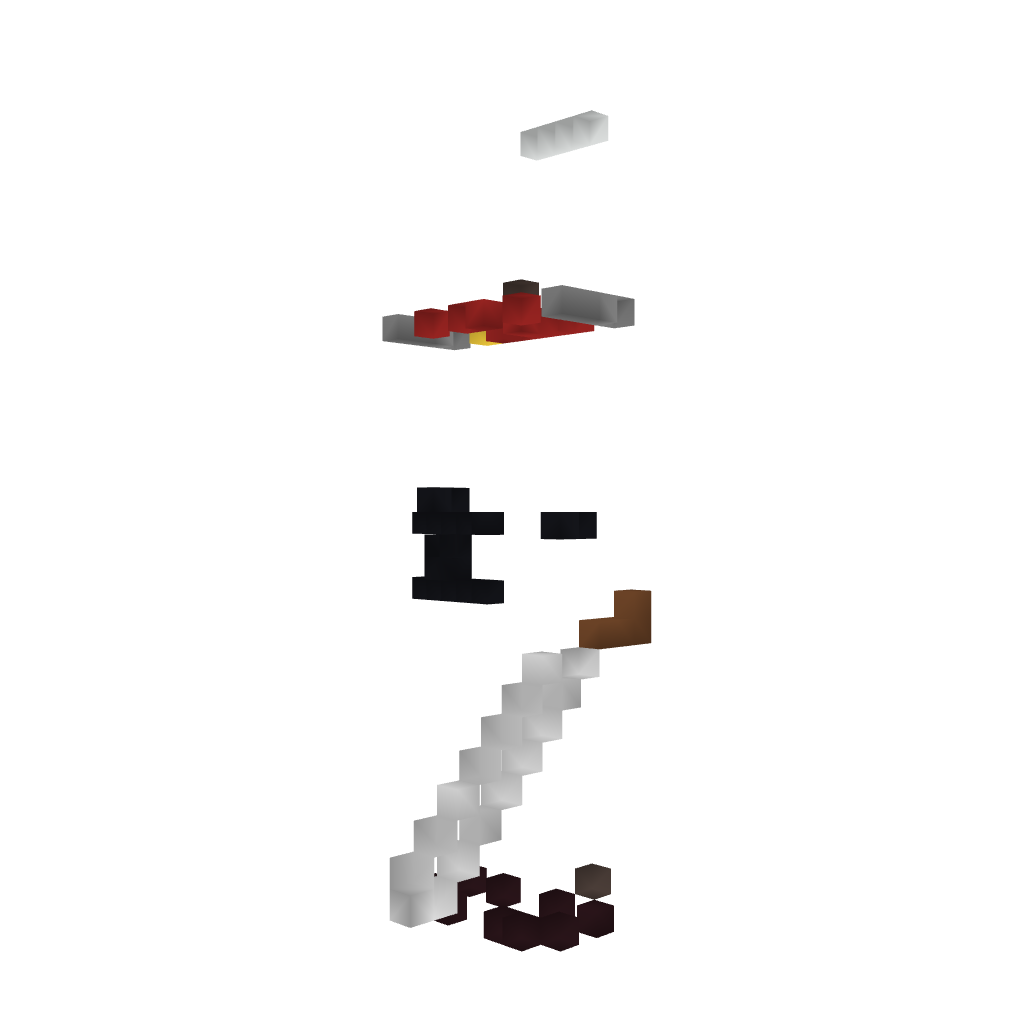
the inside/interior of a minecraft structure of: Roman Statue